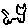
Label: cat